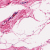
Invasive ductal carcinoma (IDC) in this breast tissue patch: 0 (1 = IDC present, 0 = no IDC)